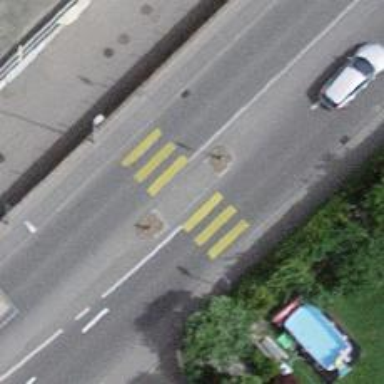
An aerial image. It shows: Uncontrolled zebra crossing with central island.